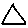
Label: triangle